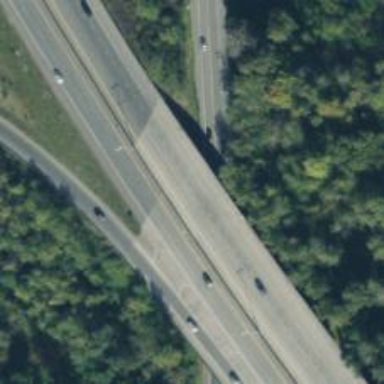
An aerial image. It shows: Bridge over motorway.